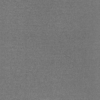
Label: dusty